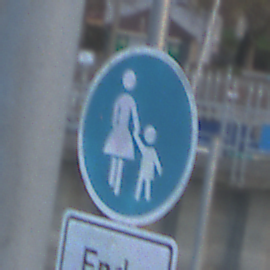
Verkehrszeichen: Gehweg
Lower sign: HinweisDurchVerbaleAngabe2
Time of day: SunriseSunset
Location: Outdoor (Suburban)
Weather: PartlyCloudy
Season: NotSpecified
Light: Natural